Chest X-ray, PA view. Patient: 65 years old, sex M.
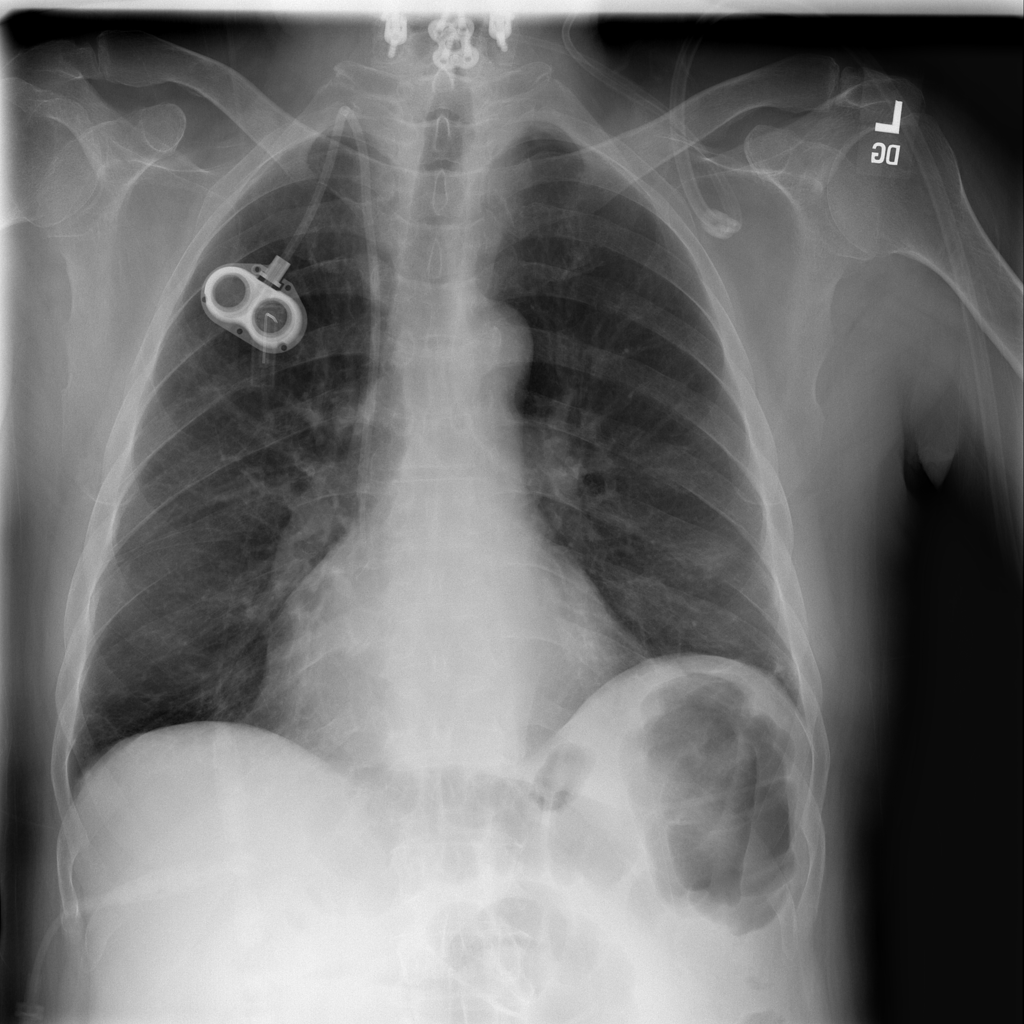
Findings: No Finding